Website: crate-barrel
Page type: billing-address
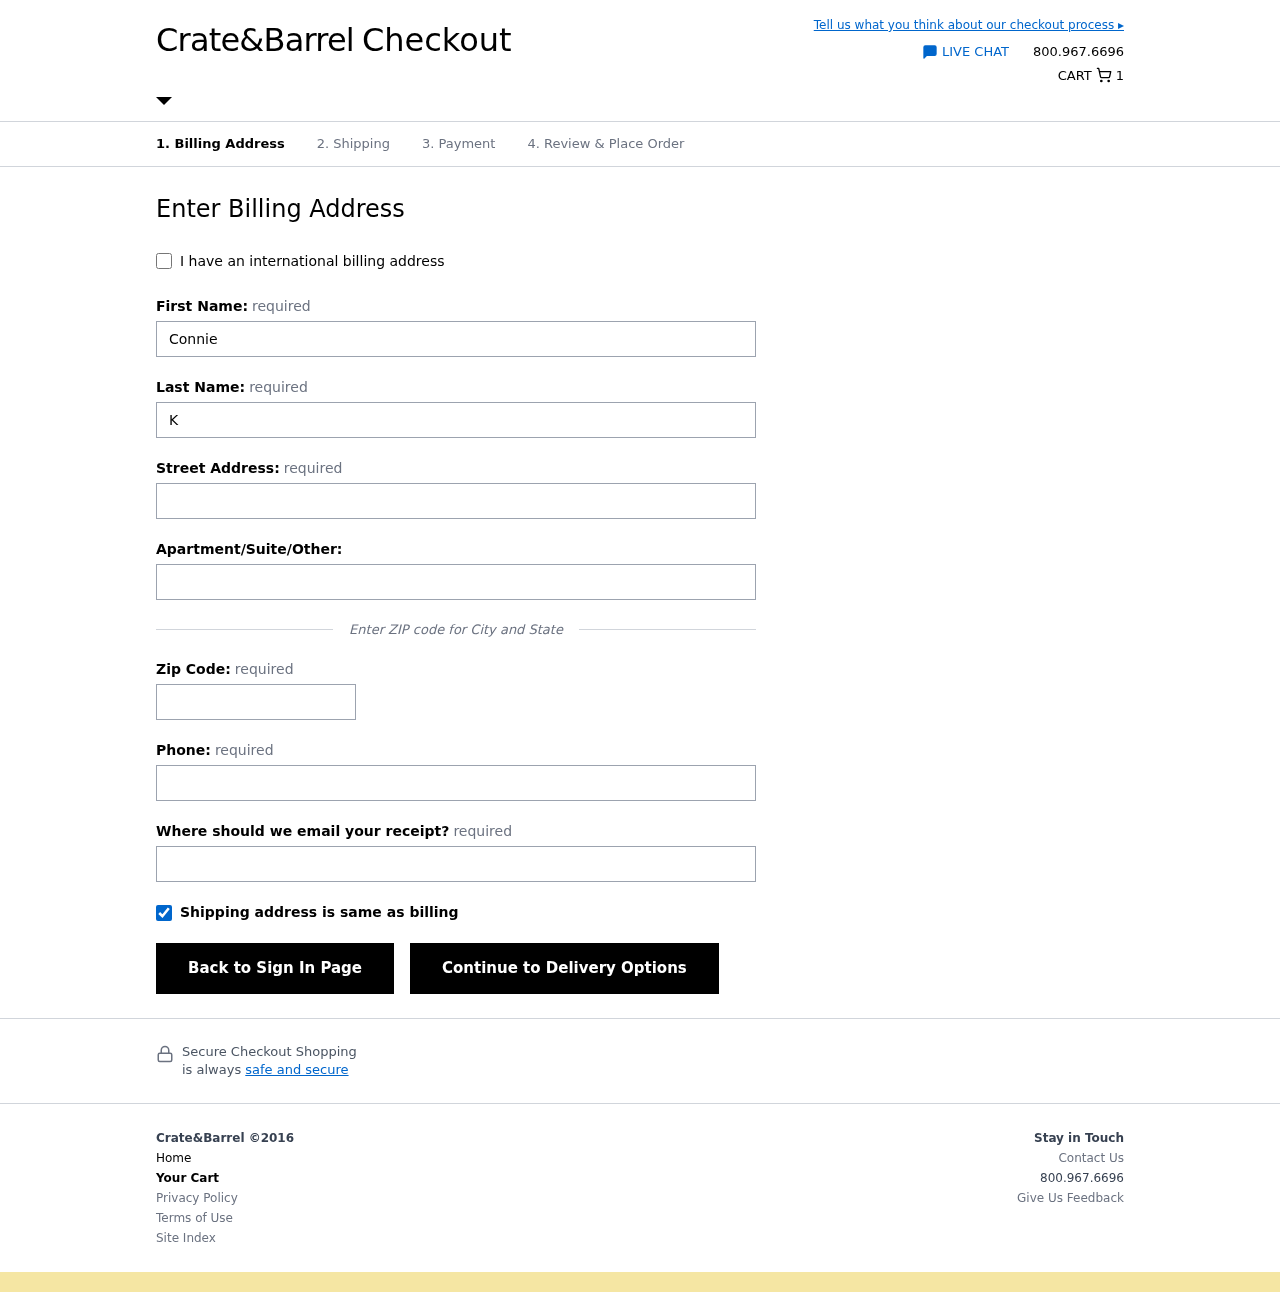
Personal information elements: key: PII_EMAIL
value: connie.kemp@gmail.com
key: PII_FIRSTNAME
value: Connie
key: PII_LASTNAME
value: Kemp
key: PII_PHONE
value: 7892219929
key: PII_POSTCODE
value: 85220
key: PII_STREET
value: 027 Jones Estate Apt. 027
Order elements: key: ORDER_NUM_ITEMS
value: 1